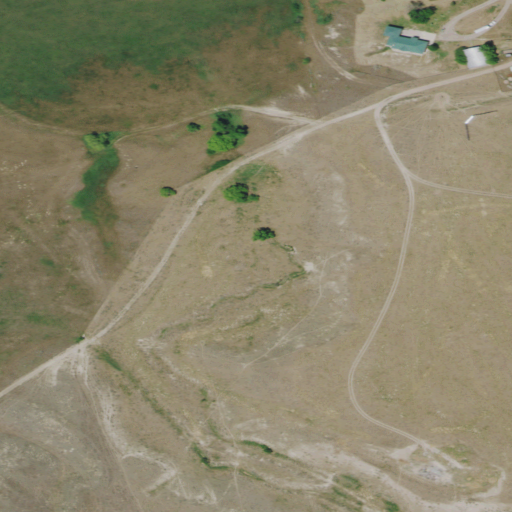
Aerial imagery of valley in Montana named Dobbs Coulee containing grassland, pasture, herbaceous wetlands, shrub, medium intensity development, and open development